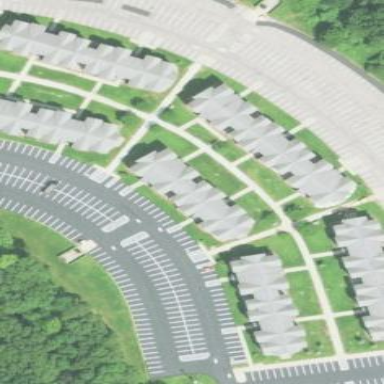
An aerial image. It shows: Residential apartments located within university campus.